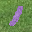
Label: 1